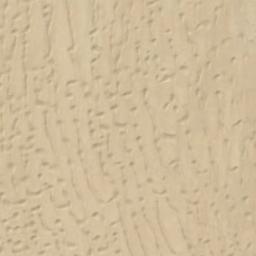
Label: desert